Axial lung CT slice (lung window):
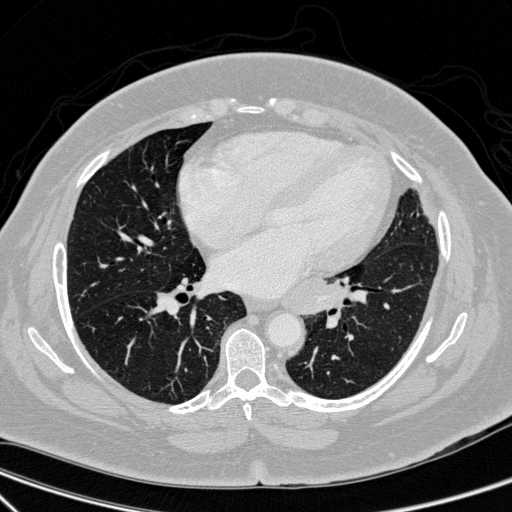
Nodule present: no